Interaction volume radius: 5 \u00c5
Interaction volume height: 15 \u00c5
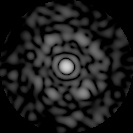
Disorder parameter: 0.8633